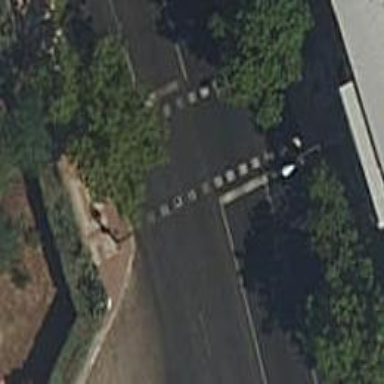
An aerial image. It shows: Road crossing with traffic signals.